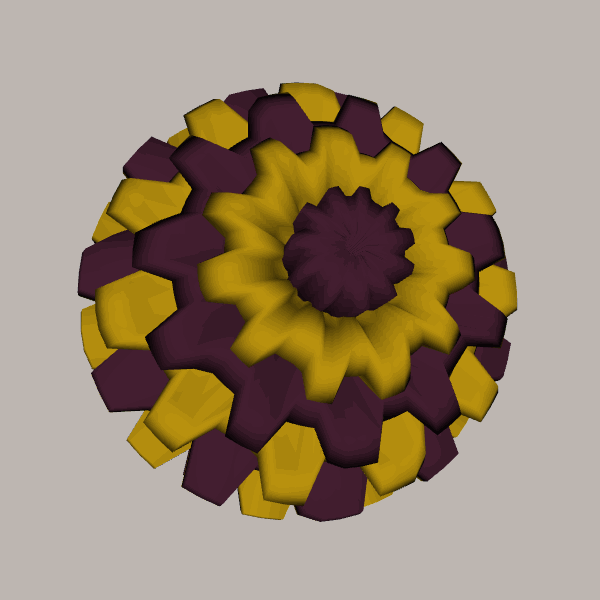
Background: light